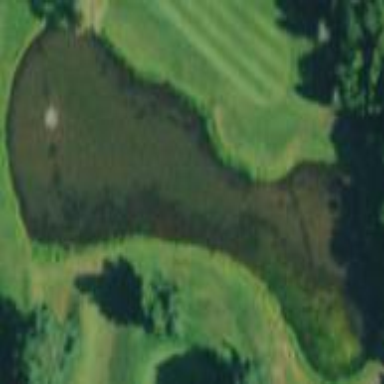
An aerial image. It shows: Water hazard on golf course. The hazard is natural water feature.